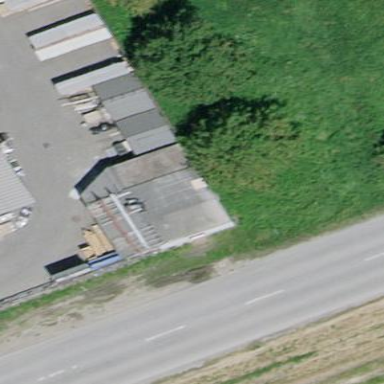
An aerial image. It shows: Hut.